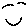
Label: smiley face